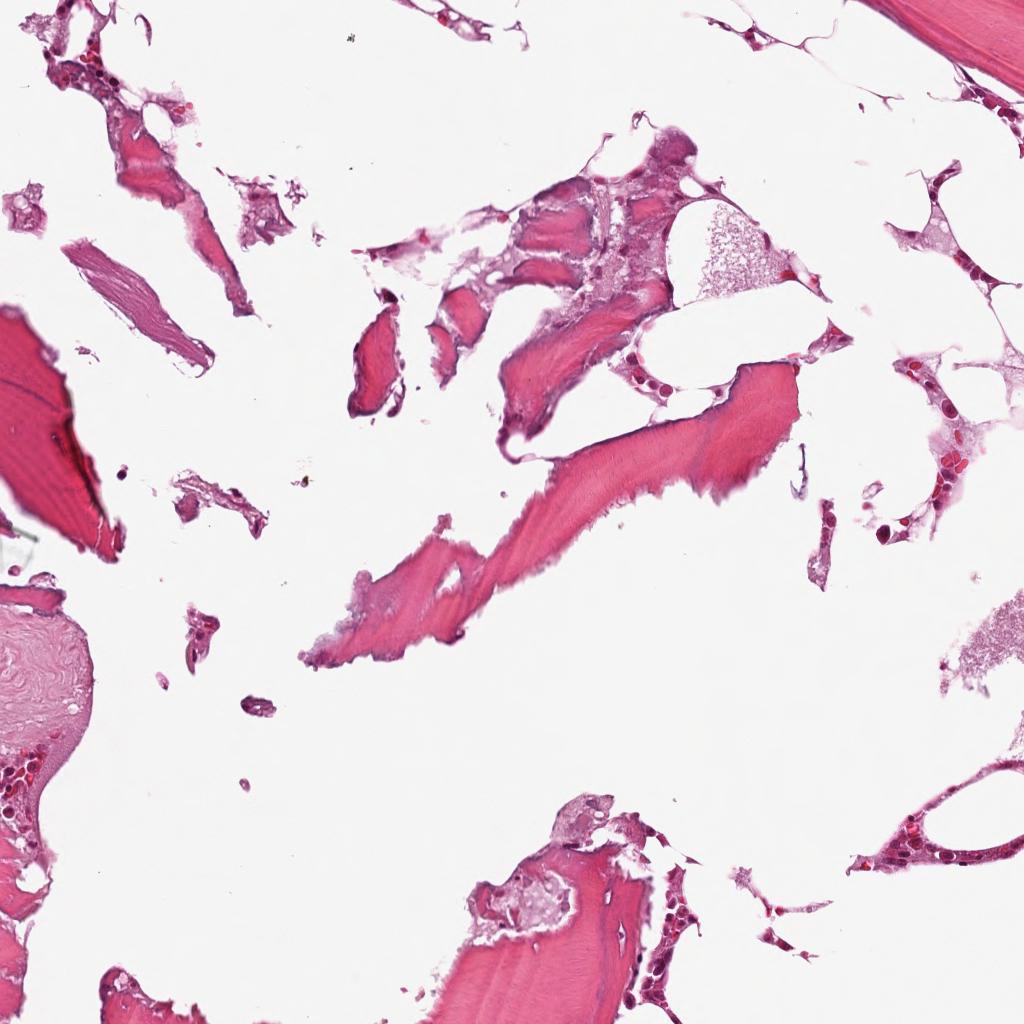
Label: Non-Tumor